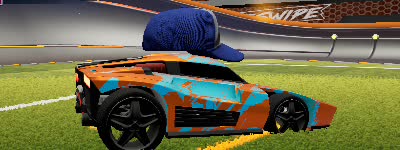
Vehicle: breakout